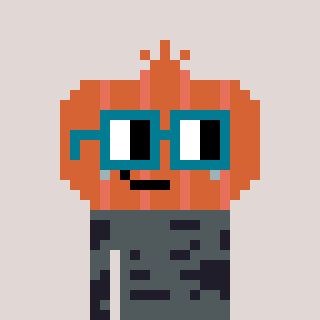
a pixel art character with square dark green glasses, a onion-shaped head and a grayscale-colored body on a warm background